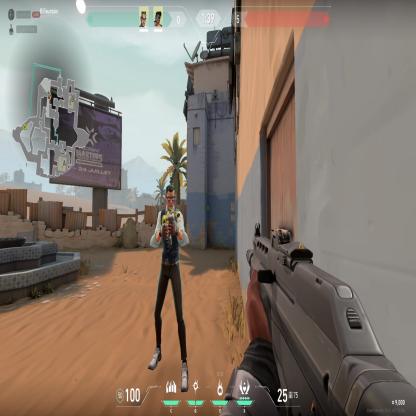
Label: teammate